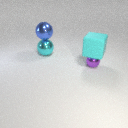
small purple metal sphere below large cyan rubber cube